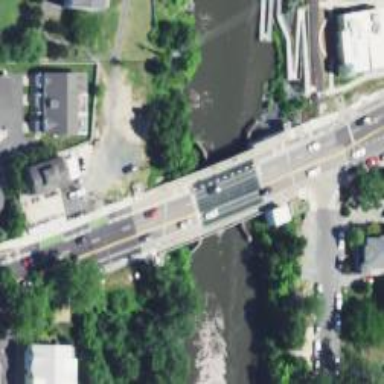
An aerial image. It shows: Movable beam bridge designed for cyclists. It is bascule type of bridge.